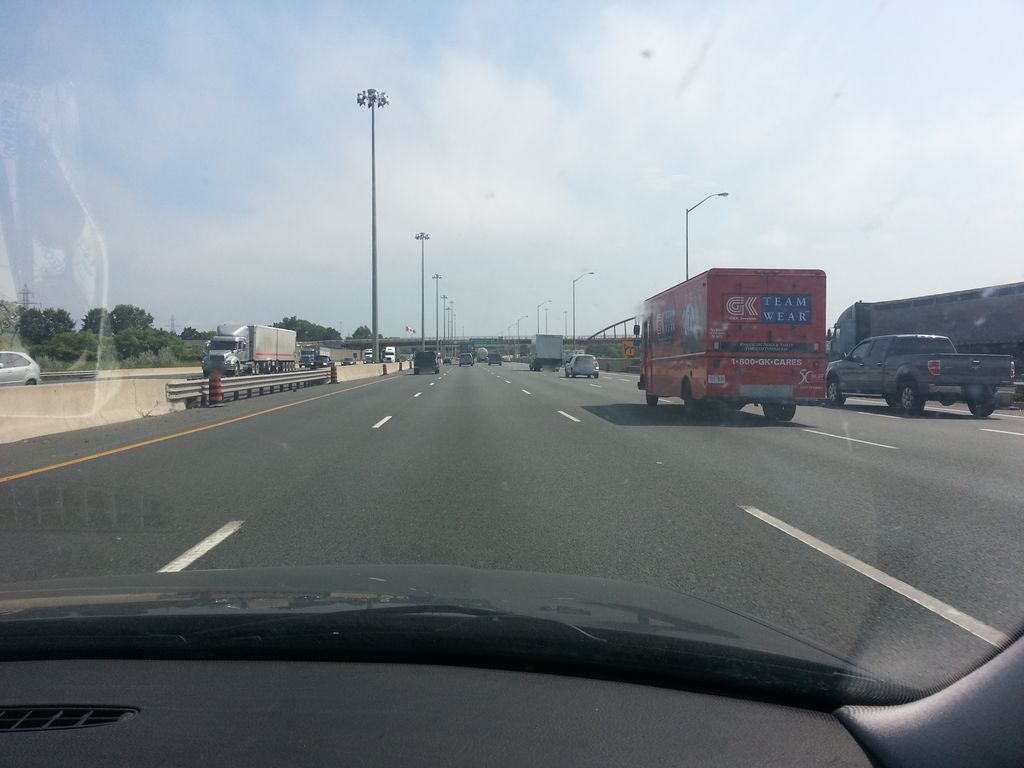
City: hamilton